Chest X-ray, PA view. Patient: 44 years old, sex F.
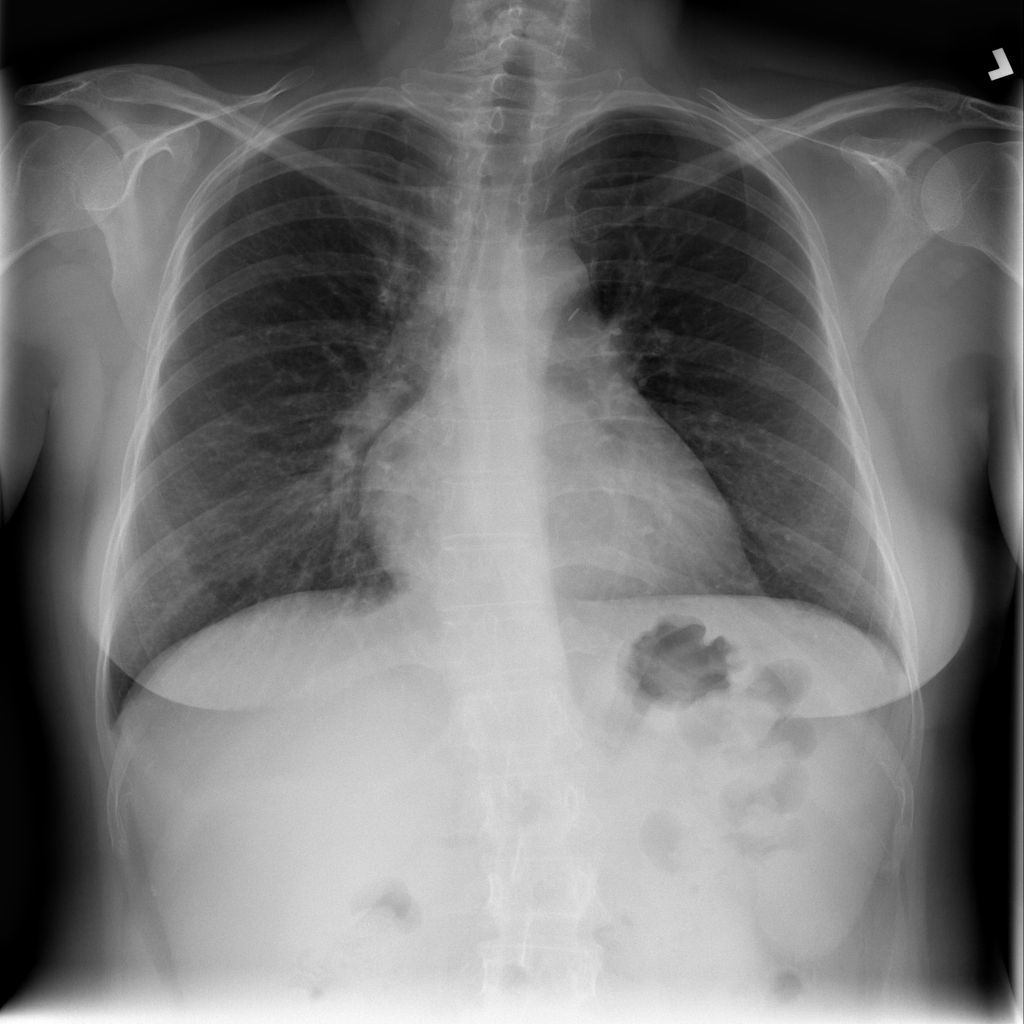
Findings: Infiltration